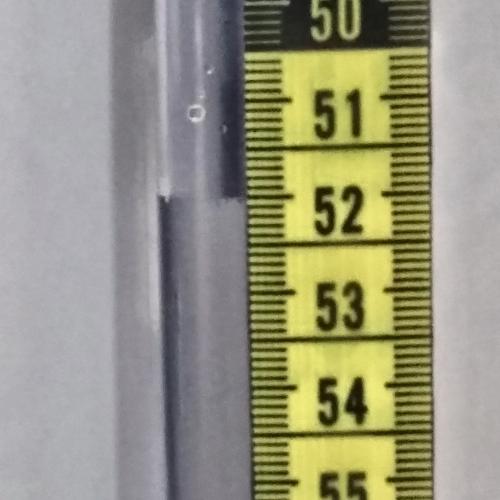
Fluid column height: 52.0 cm